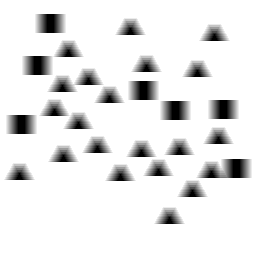
Squares: 7
Triangles: 21
Stars: 0
Total shapes: 28